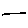
Label: line